Question: What is the result of this measurement?
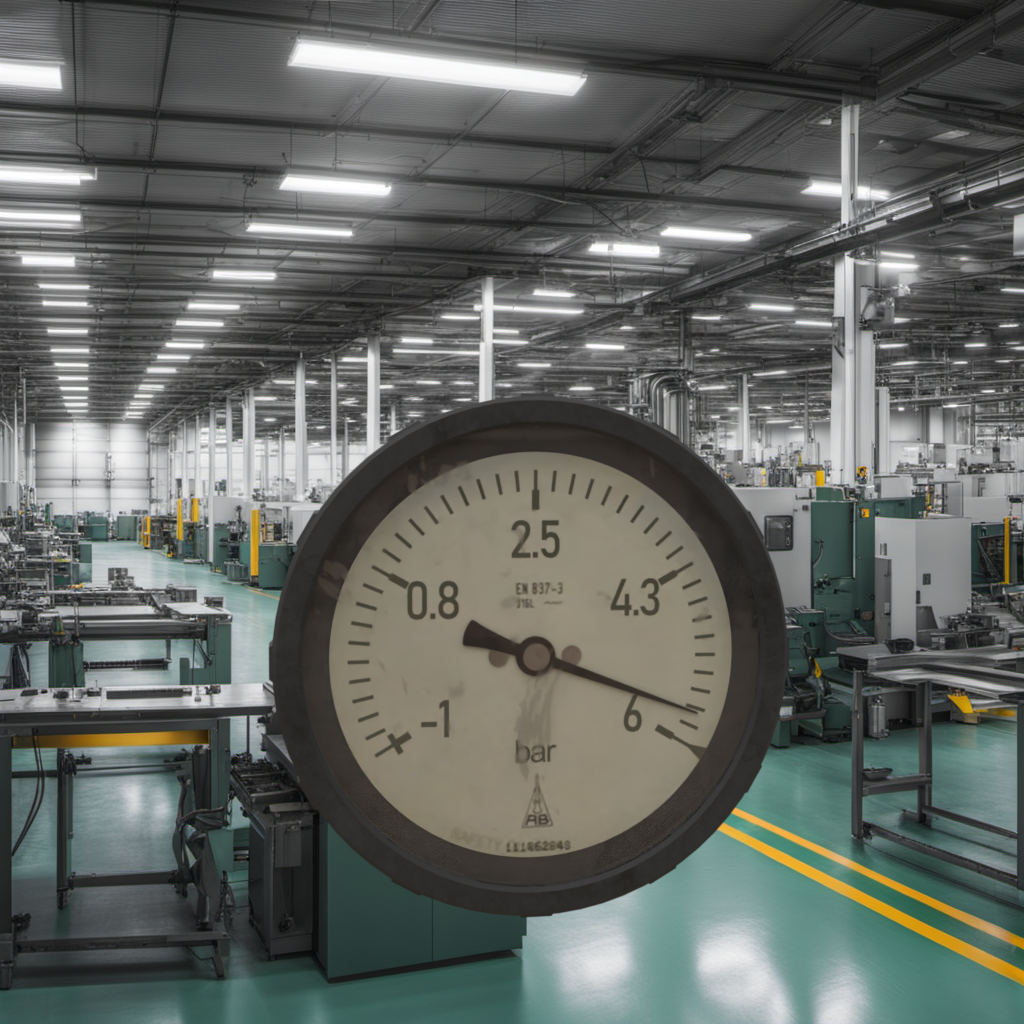
Answer: The result is 5.68
Question: What is the range of this measurement?
Answer: The range is from -1 to 6
Question: What is the minimum and maximum value of this measurement?
Answer: The minimum value is -1 and the maximum value is 6